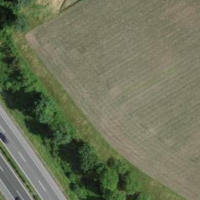
EUNIS habitat code: 57
Species observed at this site:
Chenopodium vulvaria